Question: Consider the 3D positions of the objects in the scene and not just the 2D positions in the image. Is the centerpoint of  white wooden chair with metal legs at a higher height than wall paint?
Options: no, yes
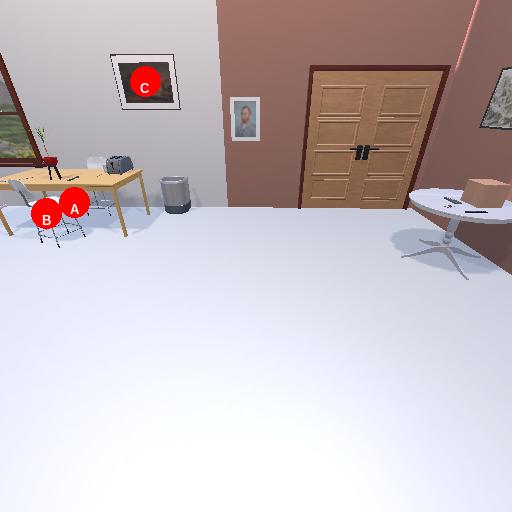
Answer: no